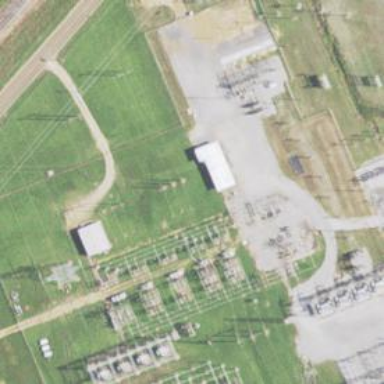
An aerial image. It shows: Switch for power supply.